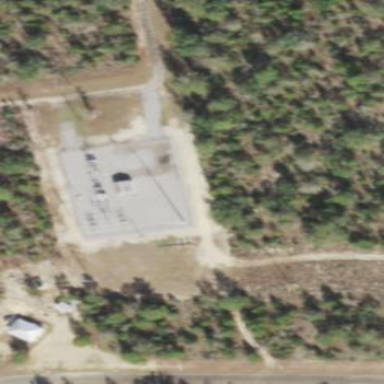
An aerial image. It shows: Distribution substation surrounded by fence.